Question: When a UITableView of type UITableViewStyleGrouped has a background view that is a non-default color or pattern image on the iPad, the rounded corners have an ugly extra line, sort of like a bevel effect or drop shadow:

Does anyone know of any way to get rid of the extra line at the bottom of the table?
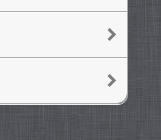
Answer: The default separator style for iPad is 'UITableViewCellSeparatorStyleSingleLineEtched'. This is different from the iPhone's default of 'UITableViewCellSeparatorStyleSingleLine'.
If you would like to remove the bevel, set the 'separatorStyle' of the view to 'UITableViewCellSeparatorStyleSingleLine'.
Note that the default separator style in iOS 5 for both devices is SingleLineEtched.